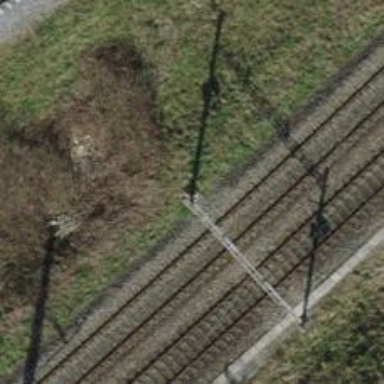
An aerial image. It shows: Power pole.